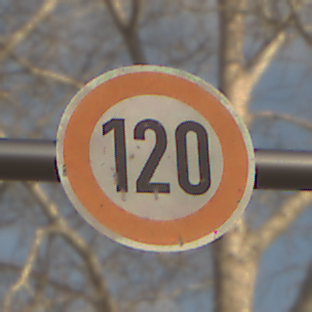
Verkehrszeichen: Geschwindigkeit120
Umgebung: Outdoor, Nature
Tageszeit: SunriseSunset
Wetter: PartlyCloudy
Licht: Natural
Jahreszeit: NotSpecified
Kontrast: MediumContrast